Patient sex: M
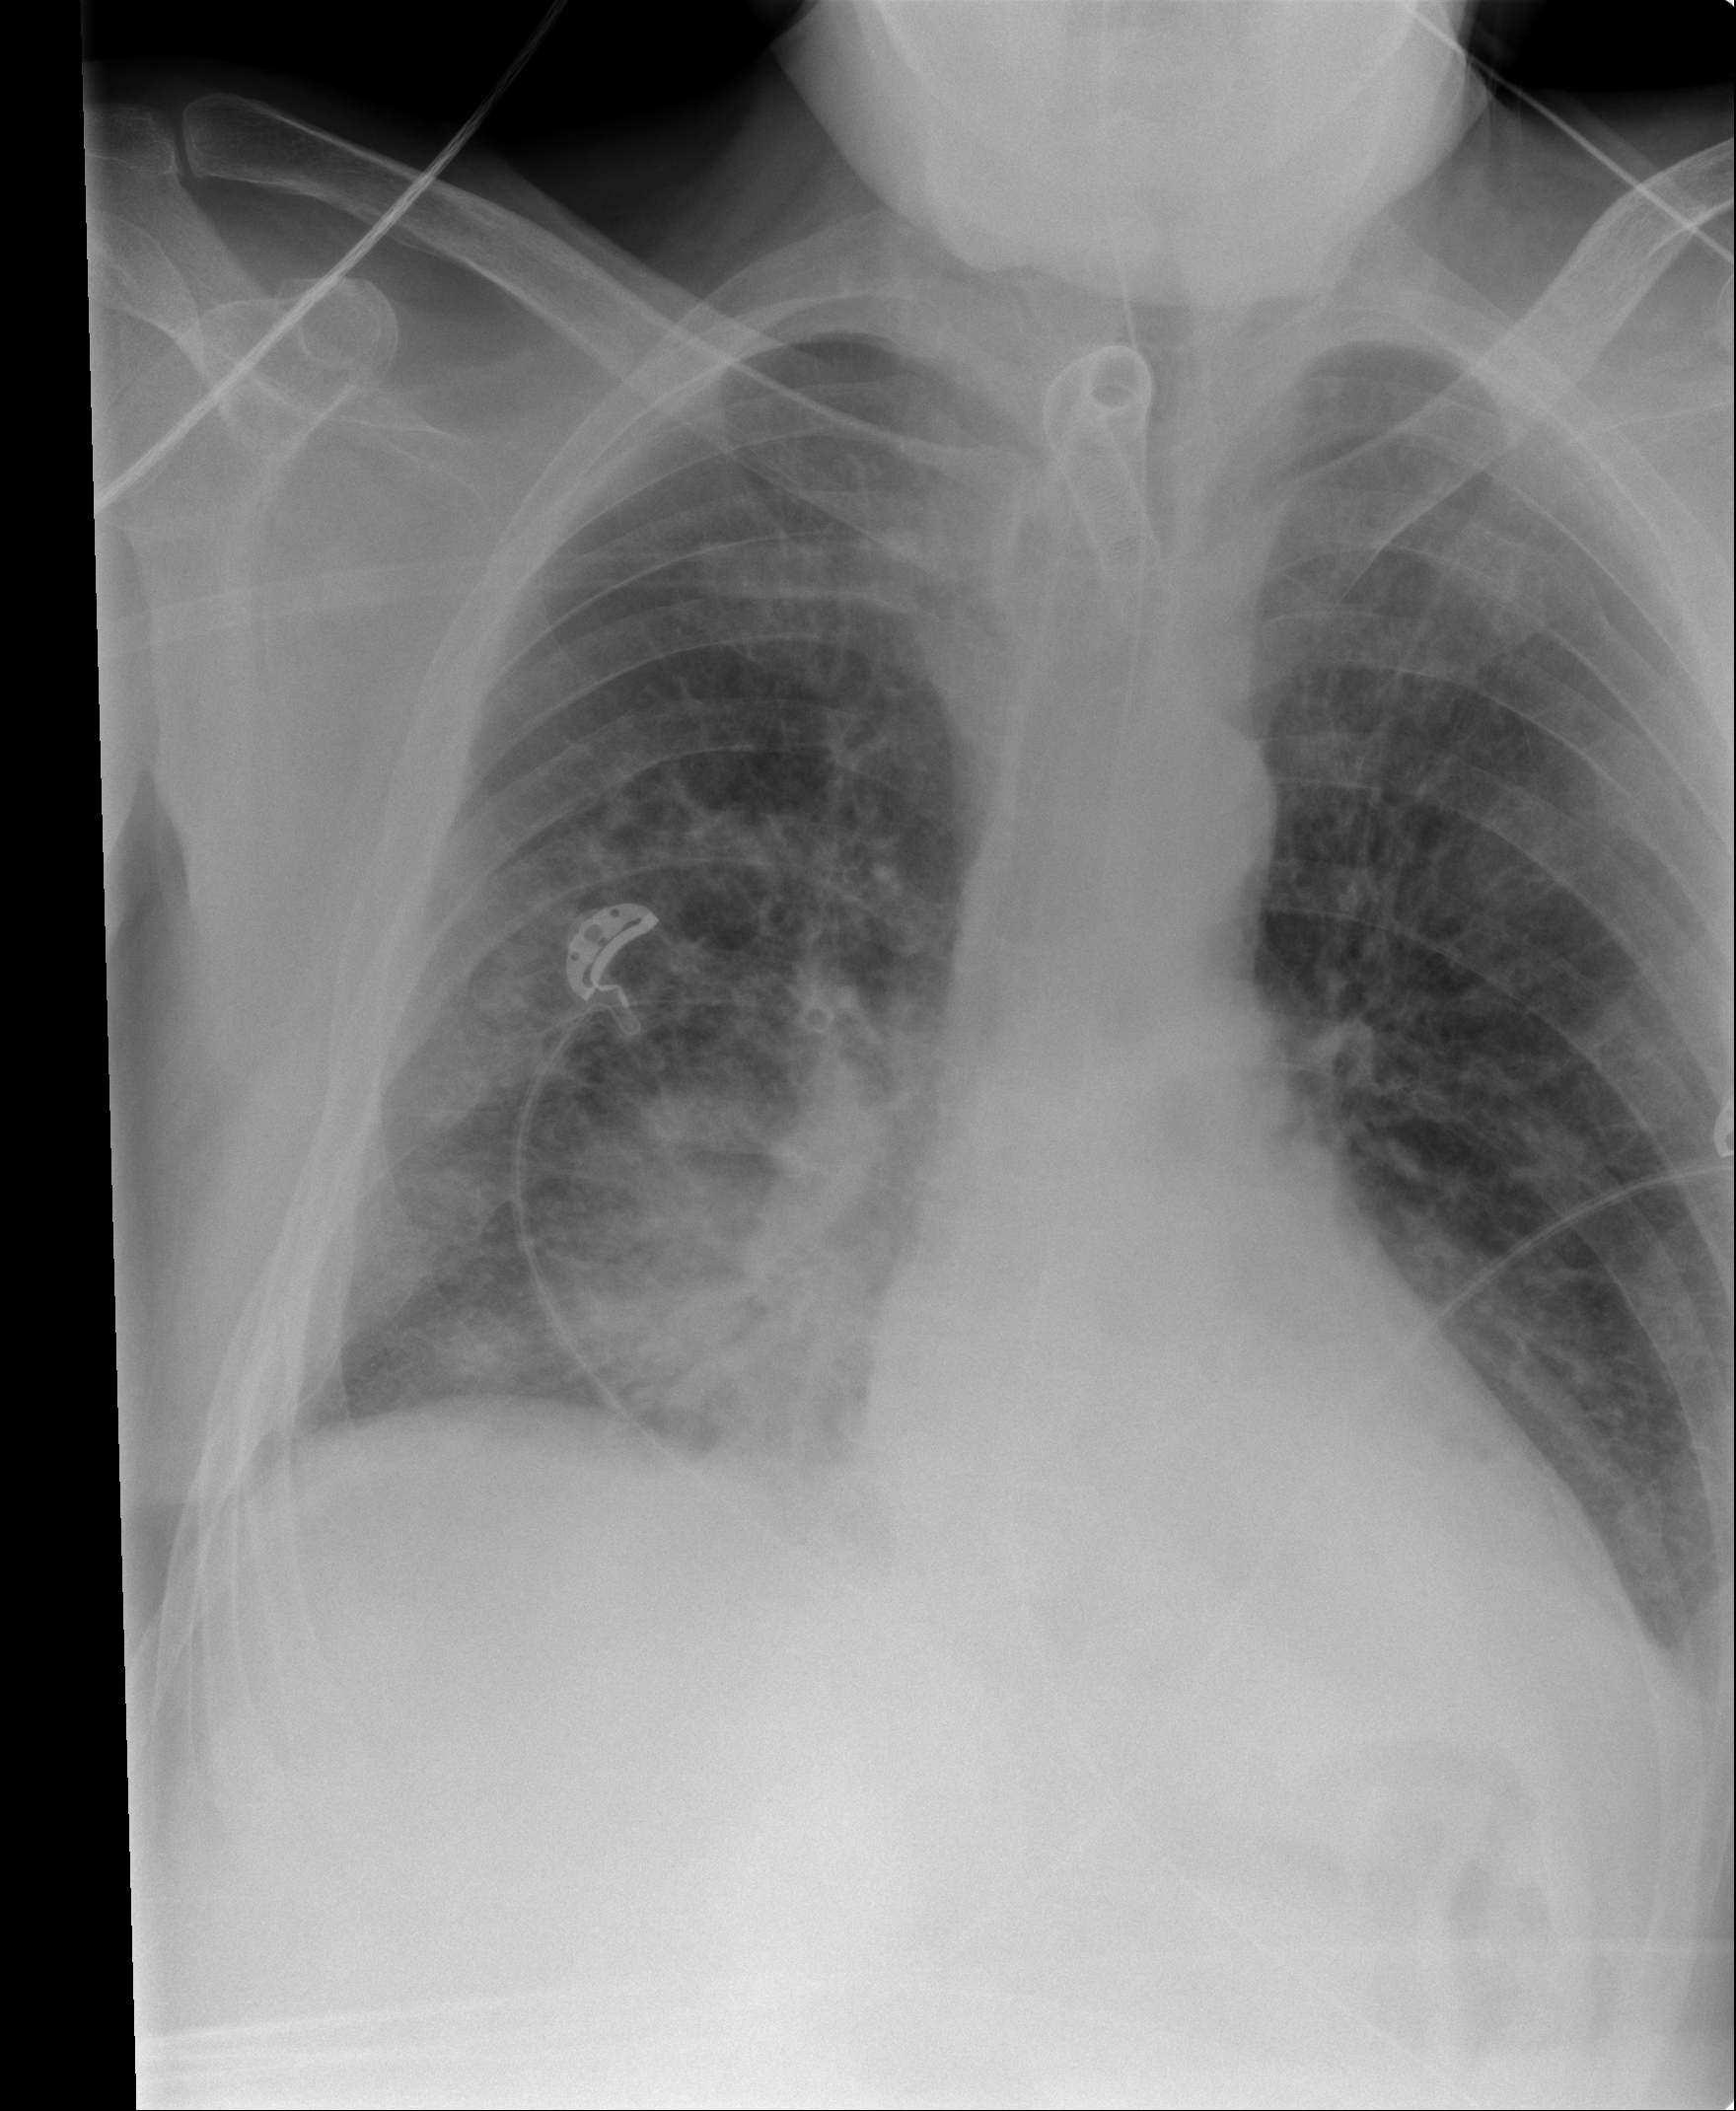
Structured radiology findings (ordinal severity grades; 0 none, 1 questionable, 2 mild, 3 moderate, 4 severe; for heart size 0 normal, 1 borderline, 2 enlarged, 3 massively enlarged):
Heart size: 2
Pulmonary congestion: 3
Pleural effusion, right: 1
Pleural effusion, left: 2
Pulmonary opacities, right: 3
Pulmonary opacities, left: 2
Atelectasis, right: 2
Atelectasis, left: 1